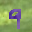
Label: 9